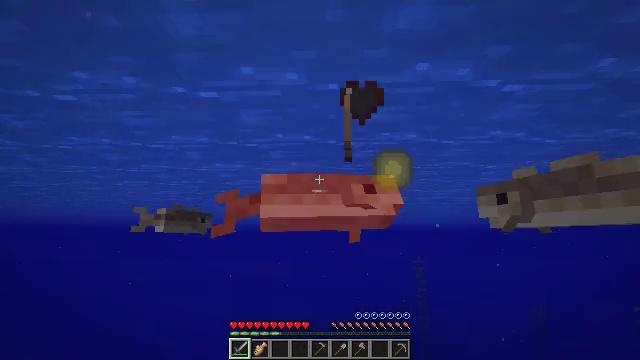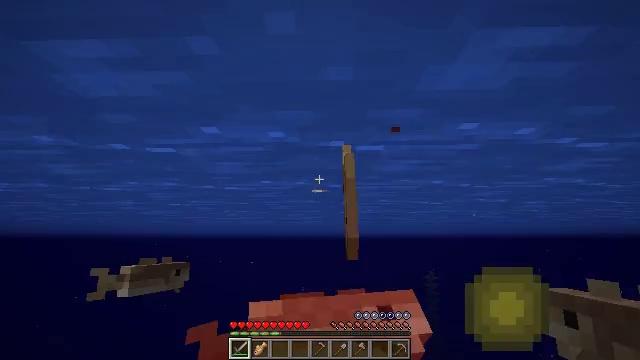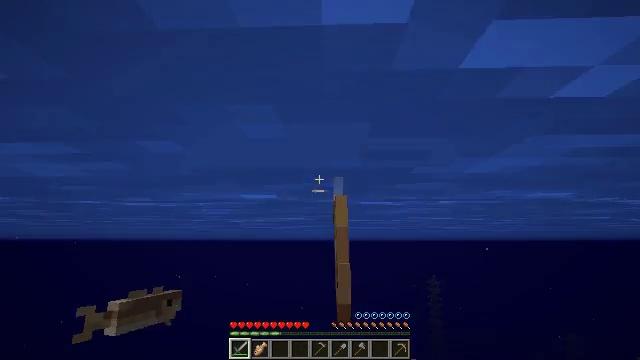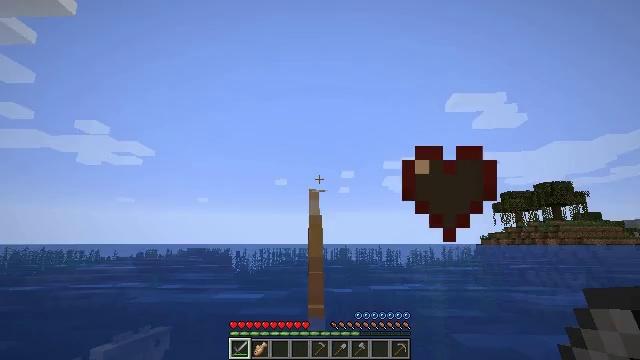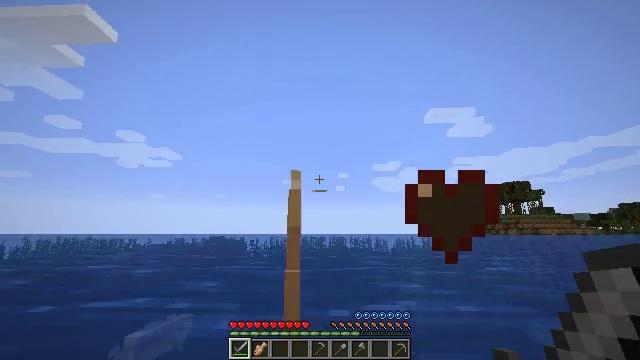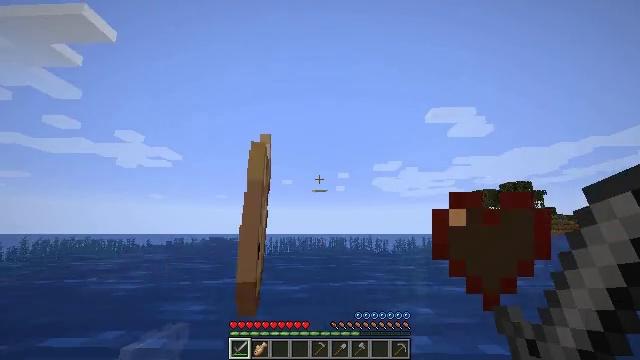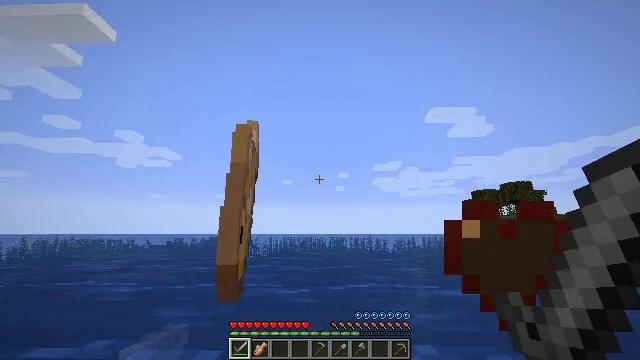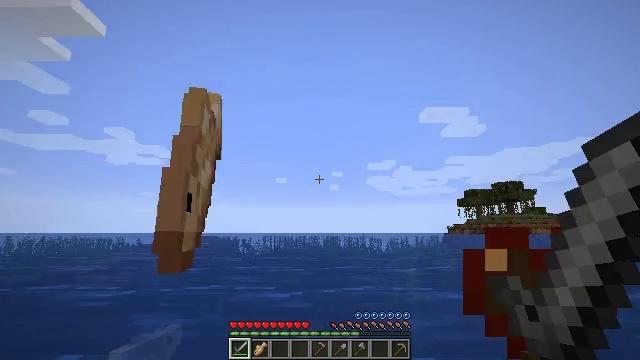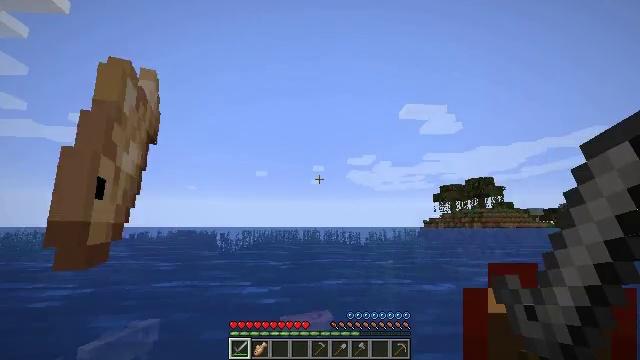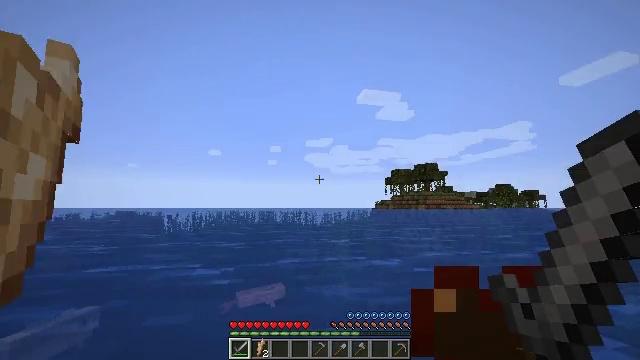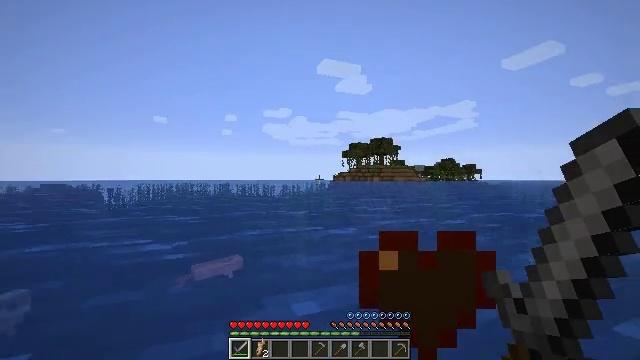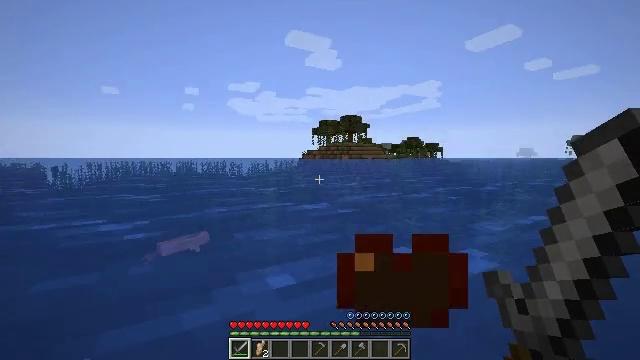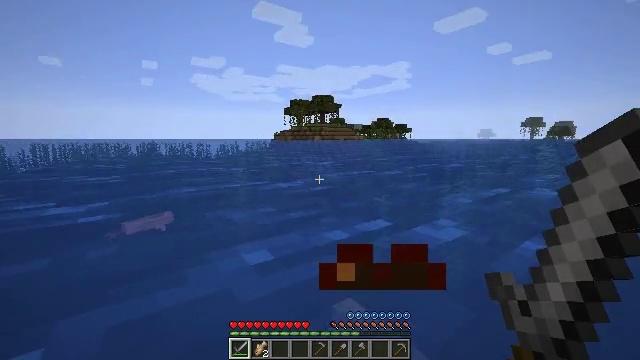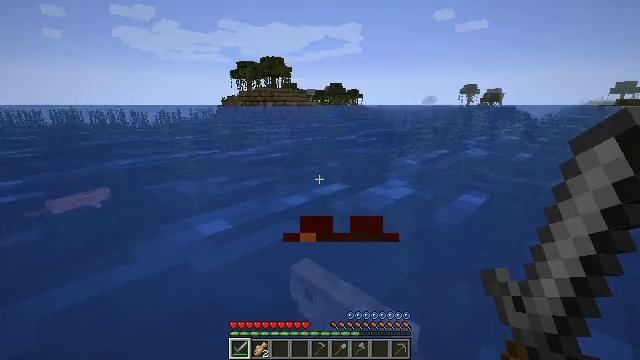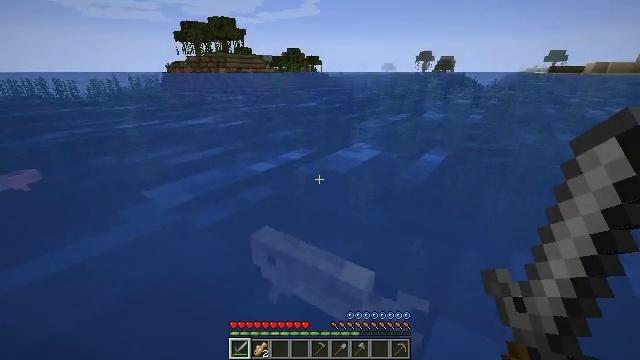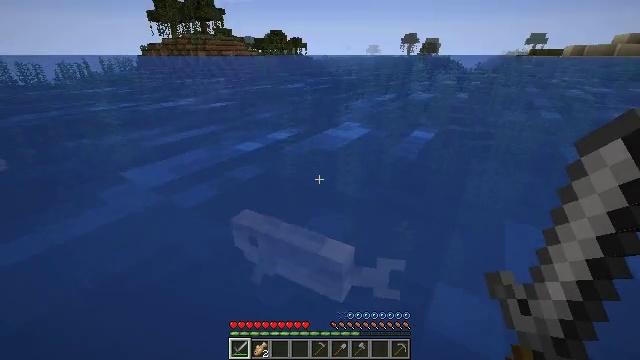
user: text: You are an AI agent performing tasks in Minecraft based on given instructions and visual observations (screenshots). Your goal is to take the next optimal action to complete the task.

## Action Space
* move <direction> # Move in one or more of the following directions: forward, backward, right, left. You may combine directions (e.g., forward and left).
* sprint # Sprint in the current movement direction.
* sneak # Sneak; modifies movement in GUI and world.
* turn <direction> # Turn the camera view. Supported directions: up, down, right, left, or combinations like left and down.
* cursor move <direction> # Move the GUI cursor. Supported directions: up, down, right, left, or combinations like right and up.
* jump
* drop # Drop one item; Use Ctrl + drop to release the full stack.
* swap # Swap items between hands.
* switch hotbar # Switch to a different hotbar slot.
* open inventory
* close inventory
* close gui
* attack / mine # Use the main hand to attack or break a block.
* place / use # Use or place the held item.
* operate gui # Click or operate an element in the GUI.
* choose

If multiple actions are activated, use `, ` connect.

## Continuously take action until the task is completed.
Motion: motion action
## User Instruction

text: Kill mobs in water.
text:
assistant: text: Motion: move forward
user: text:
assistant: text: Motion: move forward
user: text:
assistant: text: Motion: no_op
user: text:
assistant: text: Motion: no_op
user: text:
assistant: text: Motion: no_op
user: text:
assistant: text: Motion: no_op
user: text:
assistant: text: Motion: turn right
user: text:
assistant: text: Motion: turn right and down
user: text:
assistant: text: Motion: turn right and down
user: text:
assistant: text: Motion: turn right and down
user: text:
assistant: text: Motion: turn right and down
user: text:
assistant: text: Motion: turn right and down
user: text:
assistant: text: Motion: turn right and down
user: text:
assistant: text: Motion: turn right and down
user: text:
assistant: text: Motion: turn right and down
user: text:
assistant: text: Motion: no_op
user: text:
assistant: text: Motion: no_op
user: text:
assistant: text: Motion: no_op
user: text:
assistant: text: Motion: no_op
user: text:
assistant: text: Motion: no_op
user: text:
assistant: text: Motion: no_op
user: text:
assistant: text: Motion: no_op
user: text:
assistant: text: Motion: turn left
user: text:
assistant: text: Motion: turn left and up
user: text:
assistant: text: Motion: turn left and up, attack / mine
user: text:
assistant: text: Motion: turn left, attack / mine
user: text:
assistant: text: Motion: move forward, attack / mine
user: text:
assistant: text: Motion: move forward, attack / mine
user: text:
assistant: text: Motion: move forward
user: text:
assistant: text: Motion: move forward